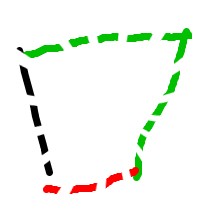
Shape: trapezoid